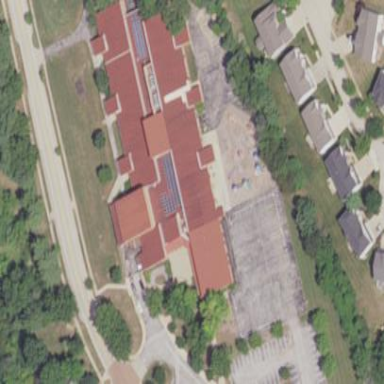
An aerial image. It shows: School building.